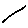
Label: line